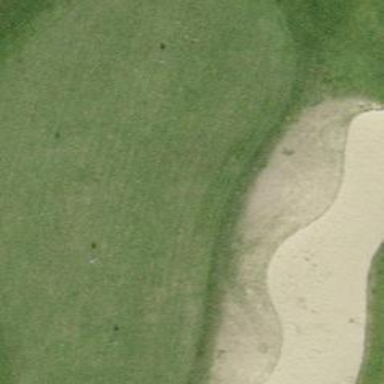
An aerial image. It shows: Golf bunker filled with sandy terrain.